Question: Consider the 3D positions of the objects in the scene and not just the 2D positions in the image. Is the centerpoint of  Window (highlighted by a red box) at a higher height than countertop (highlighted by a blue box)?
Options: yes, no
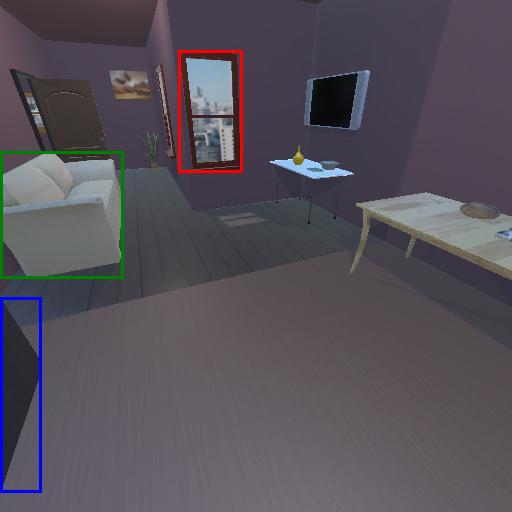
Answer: yes